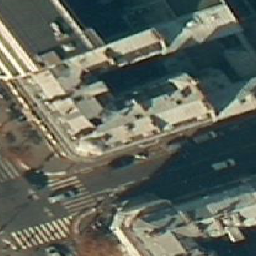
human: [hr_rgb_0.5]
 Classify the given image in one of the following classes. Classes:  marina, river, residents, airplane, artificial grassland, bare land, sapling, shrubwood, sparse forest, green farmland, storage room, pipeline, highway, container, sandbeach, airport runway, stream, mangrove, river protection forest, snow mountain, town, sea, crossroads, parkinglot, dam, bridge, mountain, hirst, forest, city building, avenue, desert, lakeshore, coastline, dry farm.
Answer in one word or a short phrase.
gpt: city building